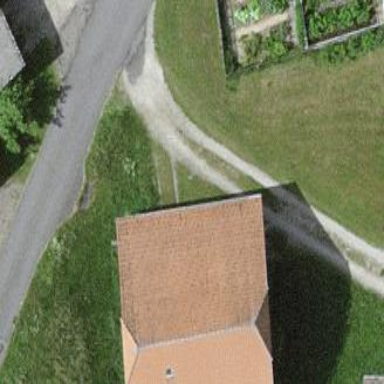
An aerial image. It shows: Barn.